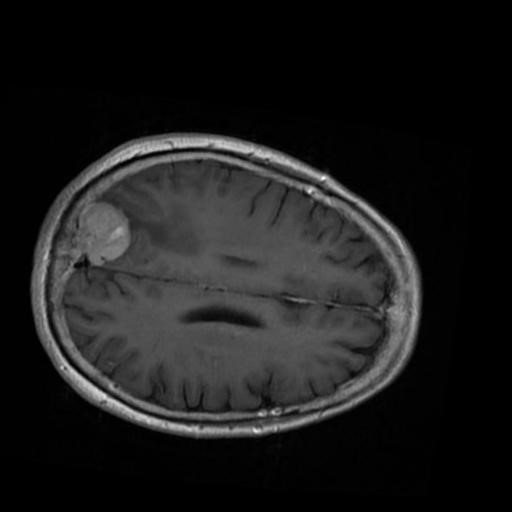
Label: brain_menin